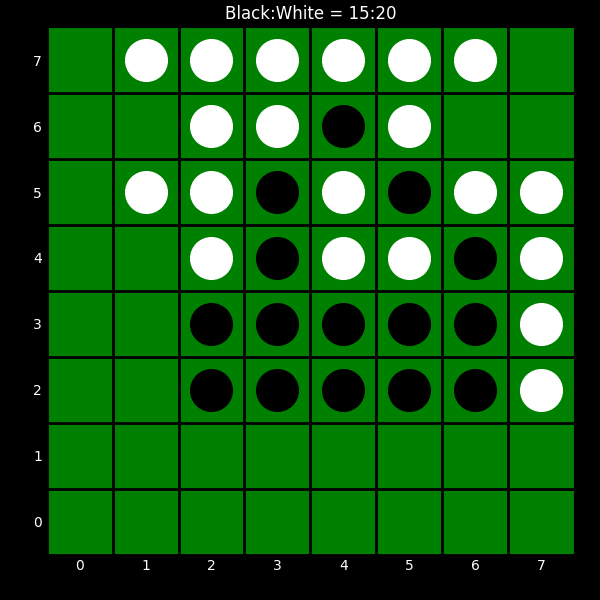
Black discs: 15
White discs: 20